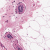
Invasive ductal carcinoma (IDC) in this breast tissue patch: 0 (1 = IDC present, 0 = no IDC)